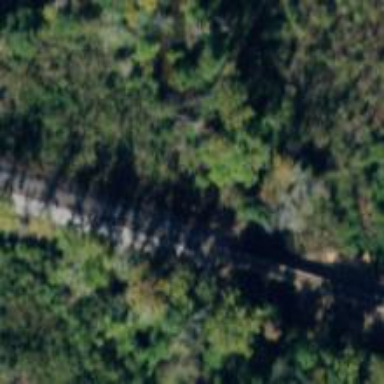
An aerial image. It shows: Railway bridge.